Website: crate-barrel
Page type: account-selection
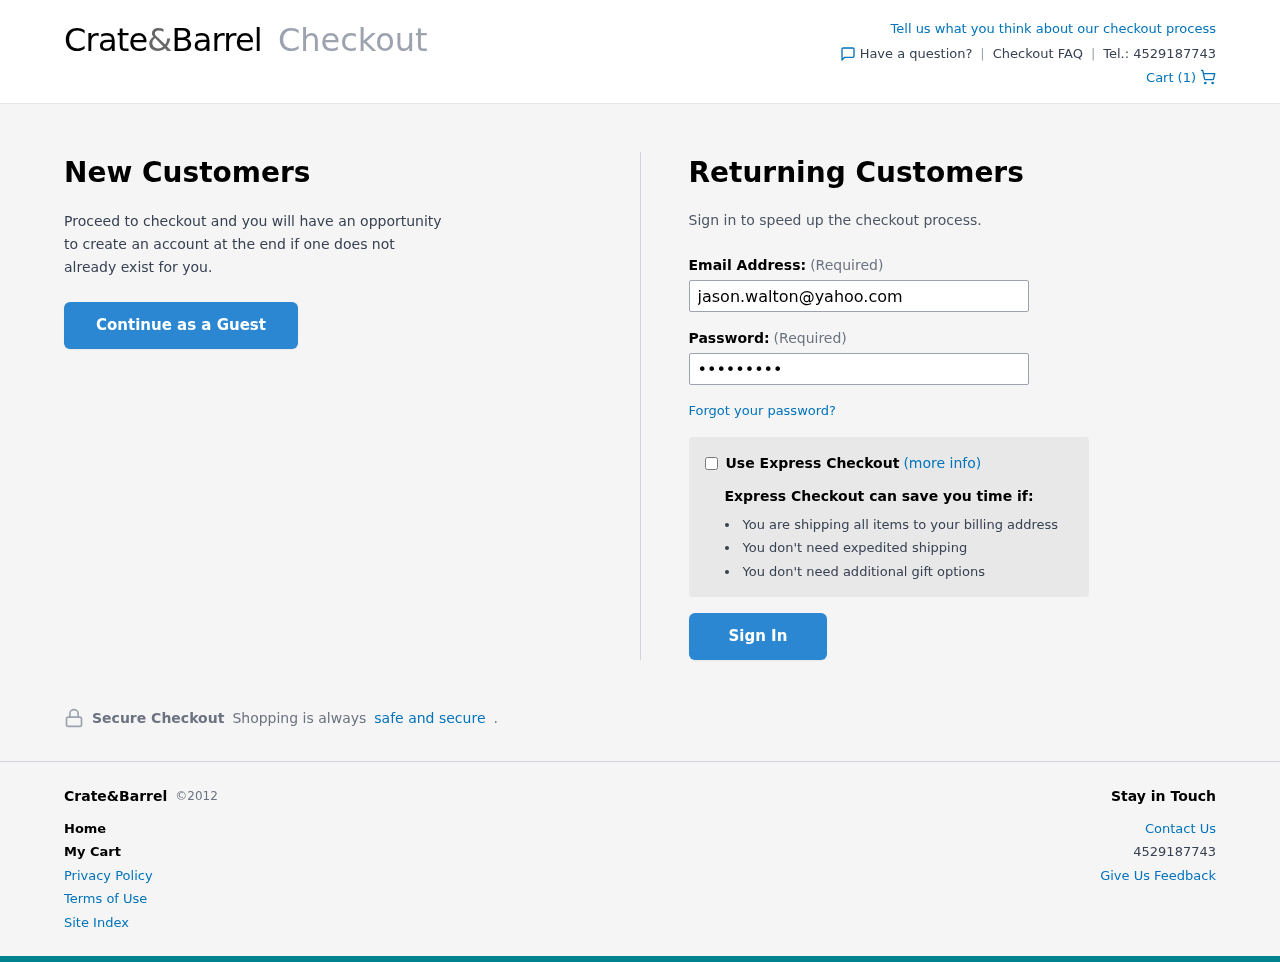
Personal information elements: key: PII_EMAIL
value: jason.walton@yahoo.com
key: PII_PHONE
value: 4529187743
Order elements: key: ORDER_NUM_ITEMS
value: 1